Brain MRI, t2w sequence, axial 2D slice.
Patient: age 29, sex F, weight 78 kg, height 1.78 m
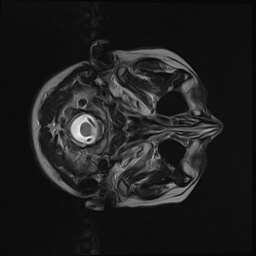